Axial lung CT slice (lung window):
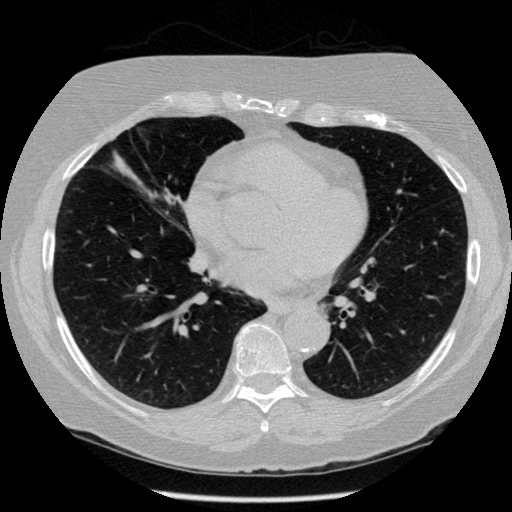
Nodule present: no